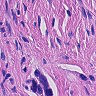
Metastatic tissue present: yes